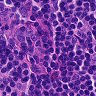
Metastatic tissue present: no